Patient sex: M
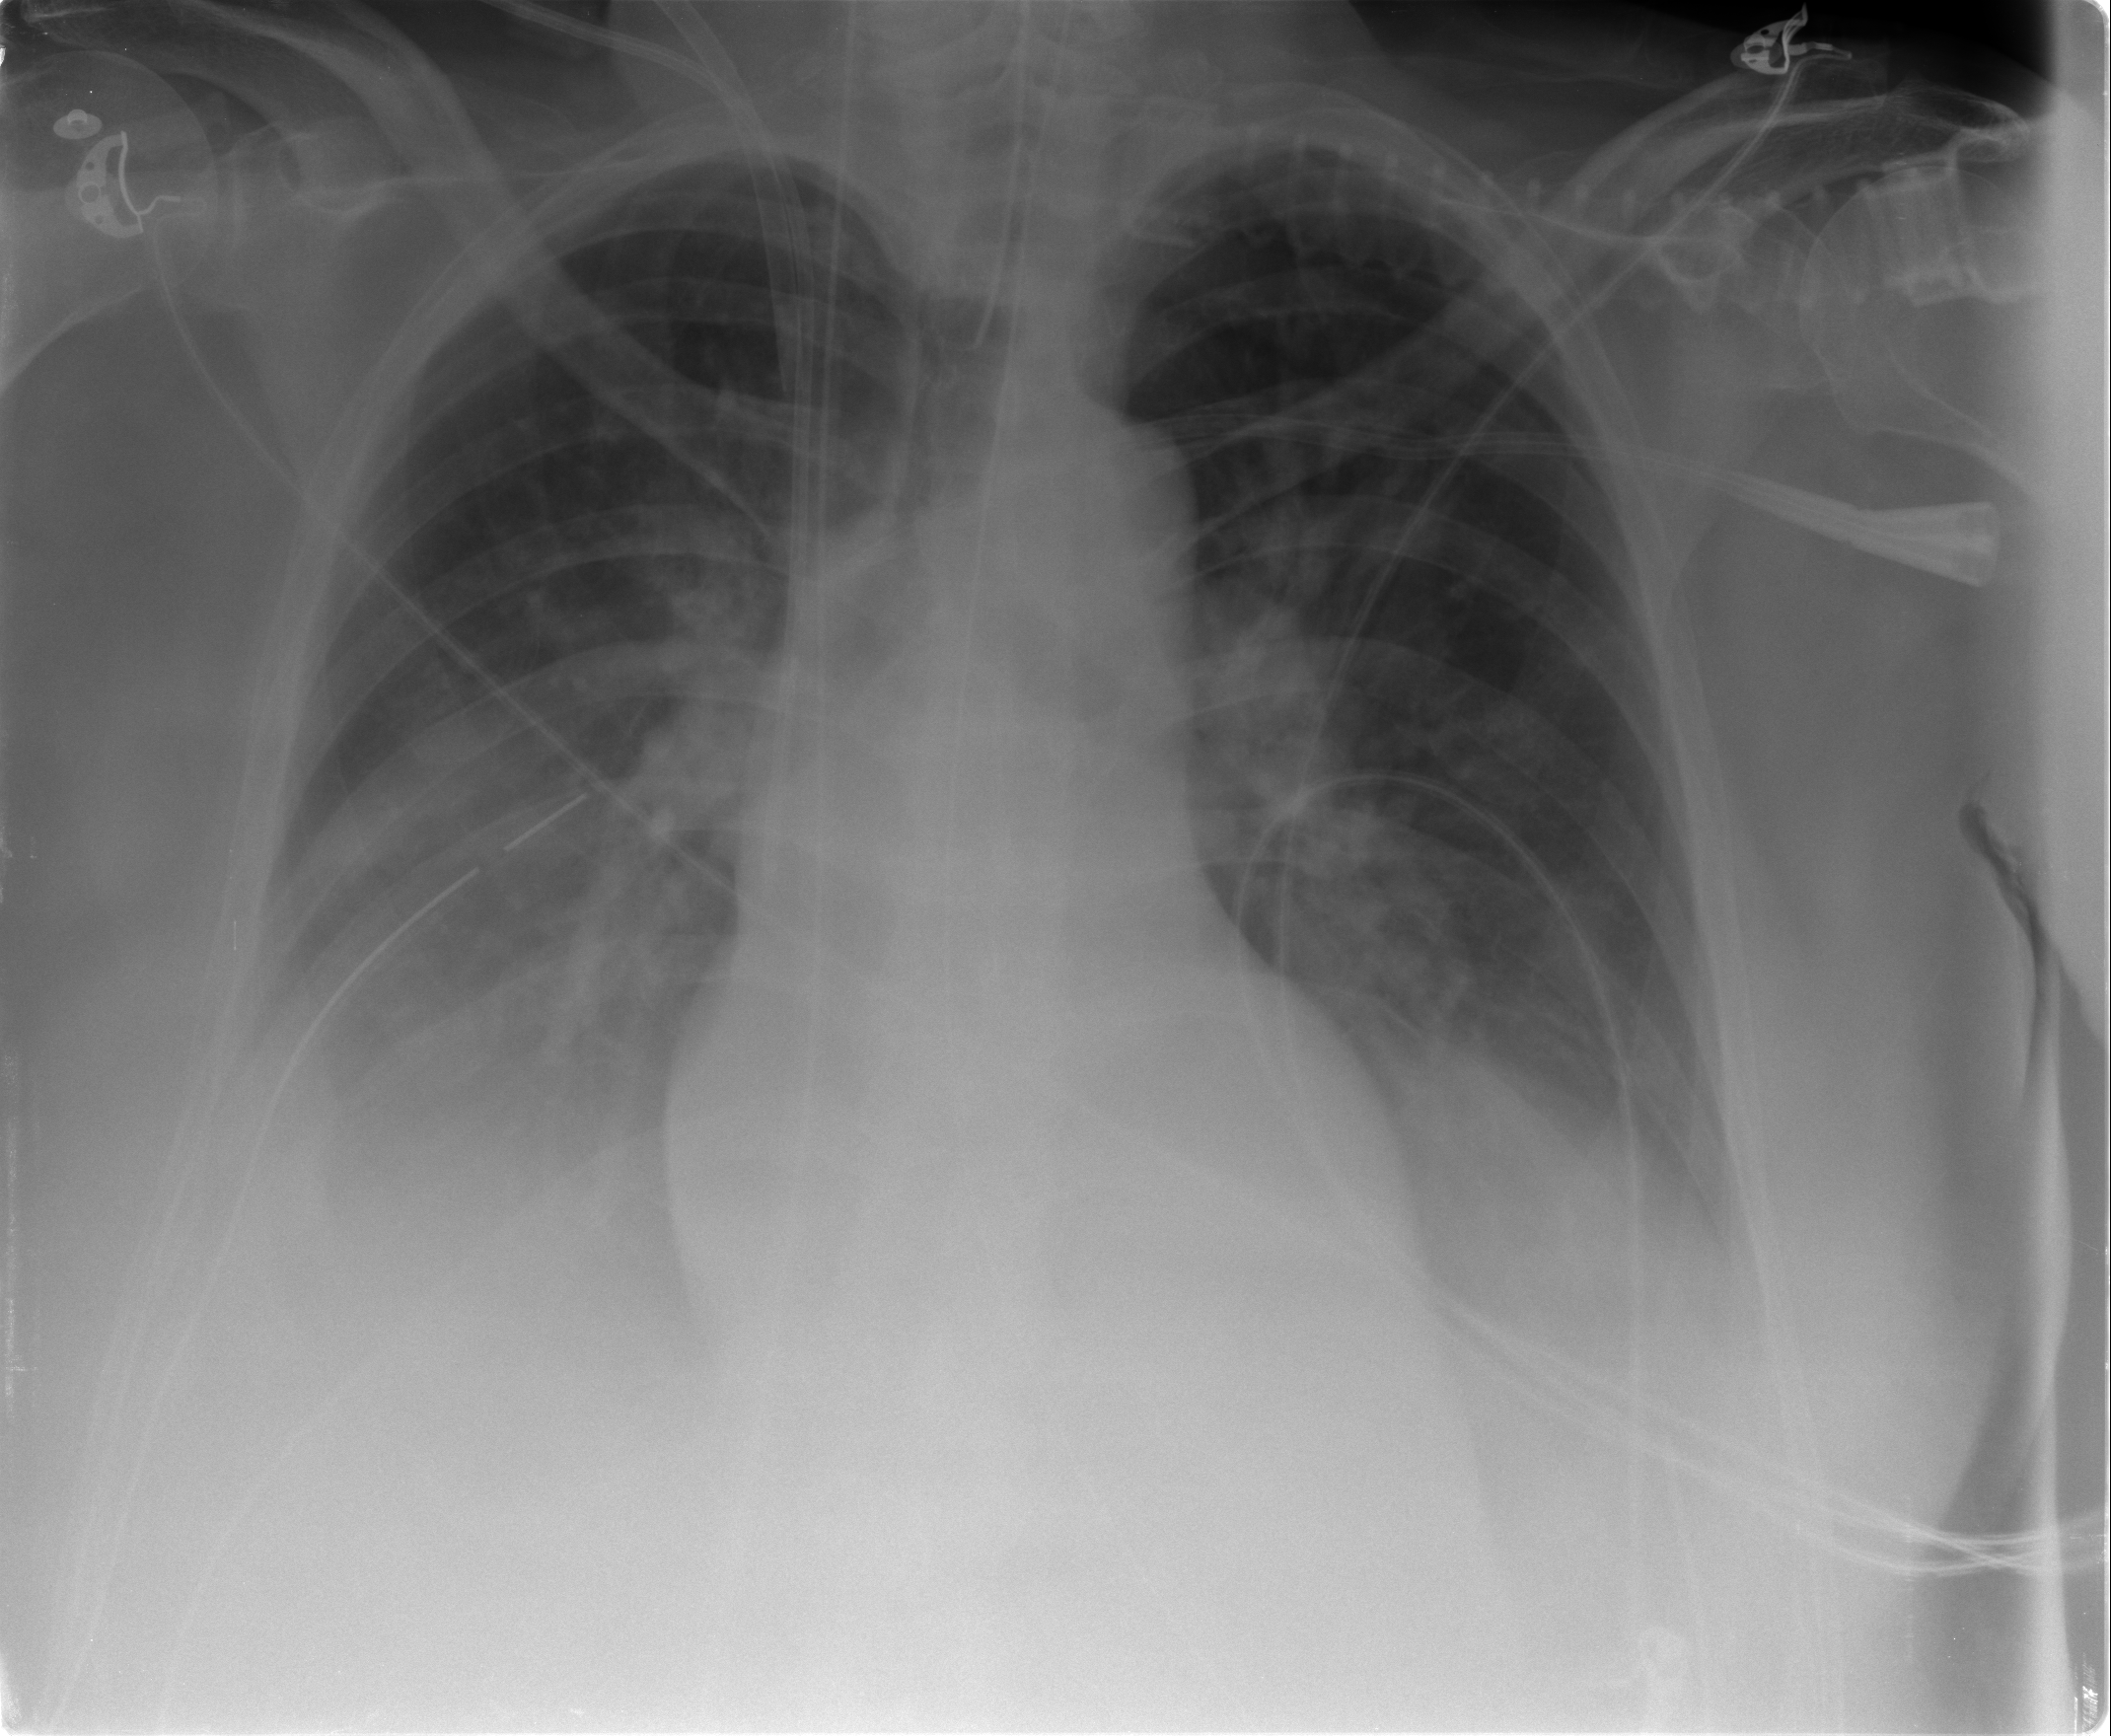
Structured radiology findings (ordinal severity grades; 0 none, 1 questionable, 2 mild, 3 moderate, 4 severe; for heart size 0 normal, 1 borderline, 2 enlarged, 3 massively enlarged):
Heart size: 0
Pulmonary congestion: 0
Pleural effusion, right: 3
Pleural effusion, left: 2
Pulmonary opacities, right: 0
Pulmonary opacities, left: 0
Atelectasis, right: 2
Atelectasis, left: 2